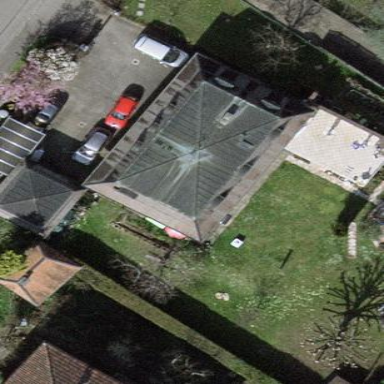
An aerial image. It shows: Detached building.